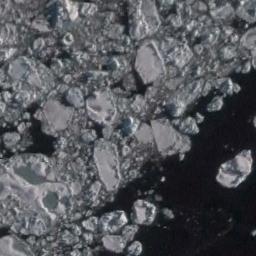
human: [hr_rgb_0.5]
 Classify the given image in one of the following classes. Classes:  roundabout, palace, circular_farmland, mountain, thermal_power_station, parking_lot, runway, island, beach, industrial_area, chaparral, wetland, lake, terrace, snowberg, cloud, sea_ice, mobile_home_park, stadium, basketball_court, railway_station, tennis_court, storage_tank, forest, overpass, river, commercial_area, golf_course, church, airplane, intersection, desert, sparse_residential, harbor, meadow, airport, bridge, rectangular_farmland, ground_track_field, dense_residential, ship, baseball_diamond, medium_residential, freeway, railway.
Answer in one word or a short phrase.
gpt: sea_ice